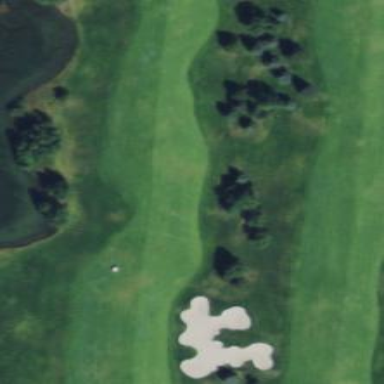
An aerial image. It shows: Grassy area serving as fairway for golf.